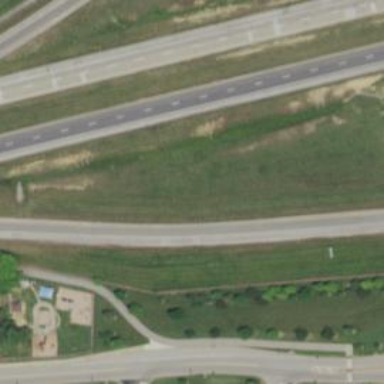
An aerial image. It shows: Primary link highway.